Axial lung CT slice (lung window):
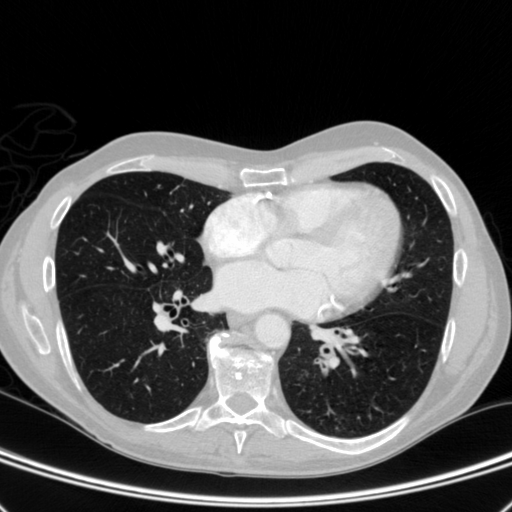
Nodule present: no